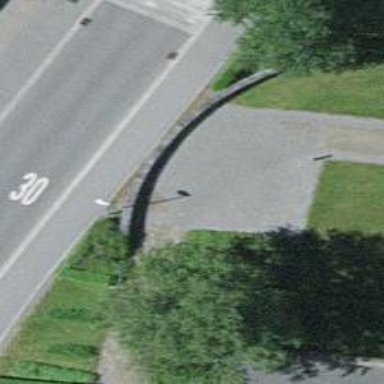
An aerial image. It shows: Wall is shown in the image.